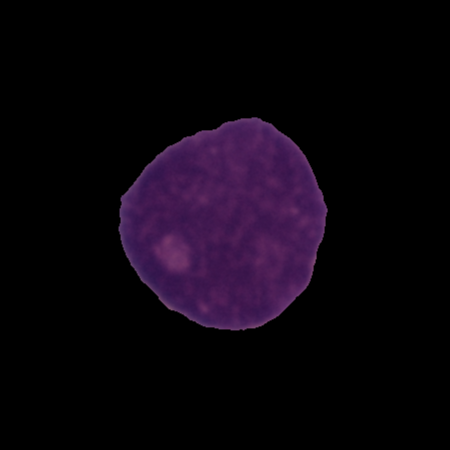
Label: cancer